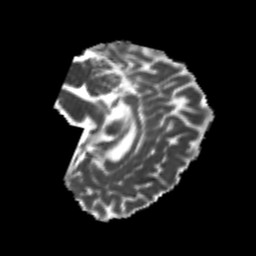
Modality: MD
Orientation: sagittal
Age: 21
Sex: female
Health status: healthy
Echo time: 0.074 s